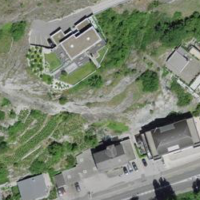
EUNIS habitat code: 54
Species observed at this site:
Opuntia humifusa